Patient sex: F
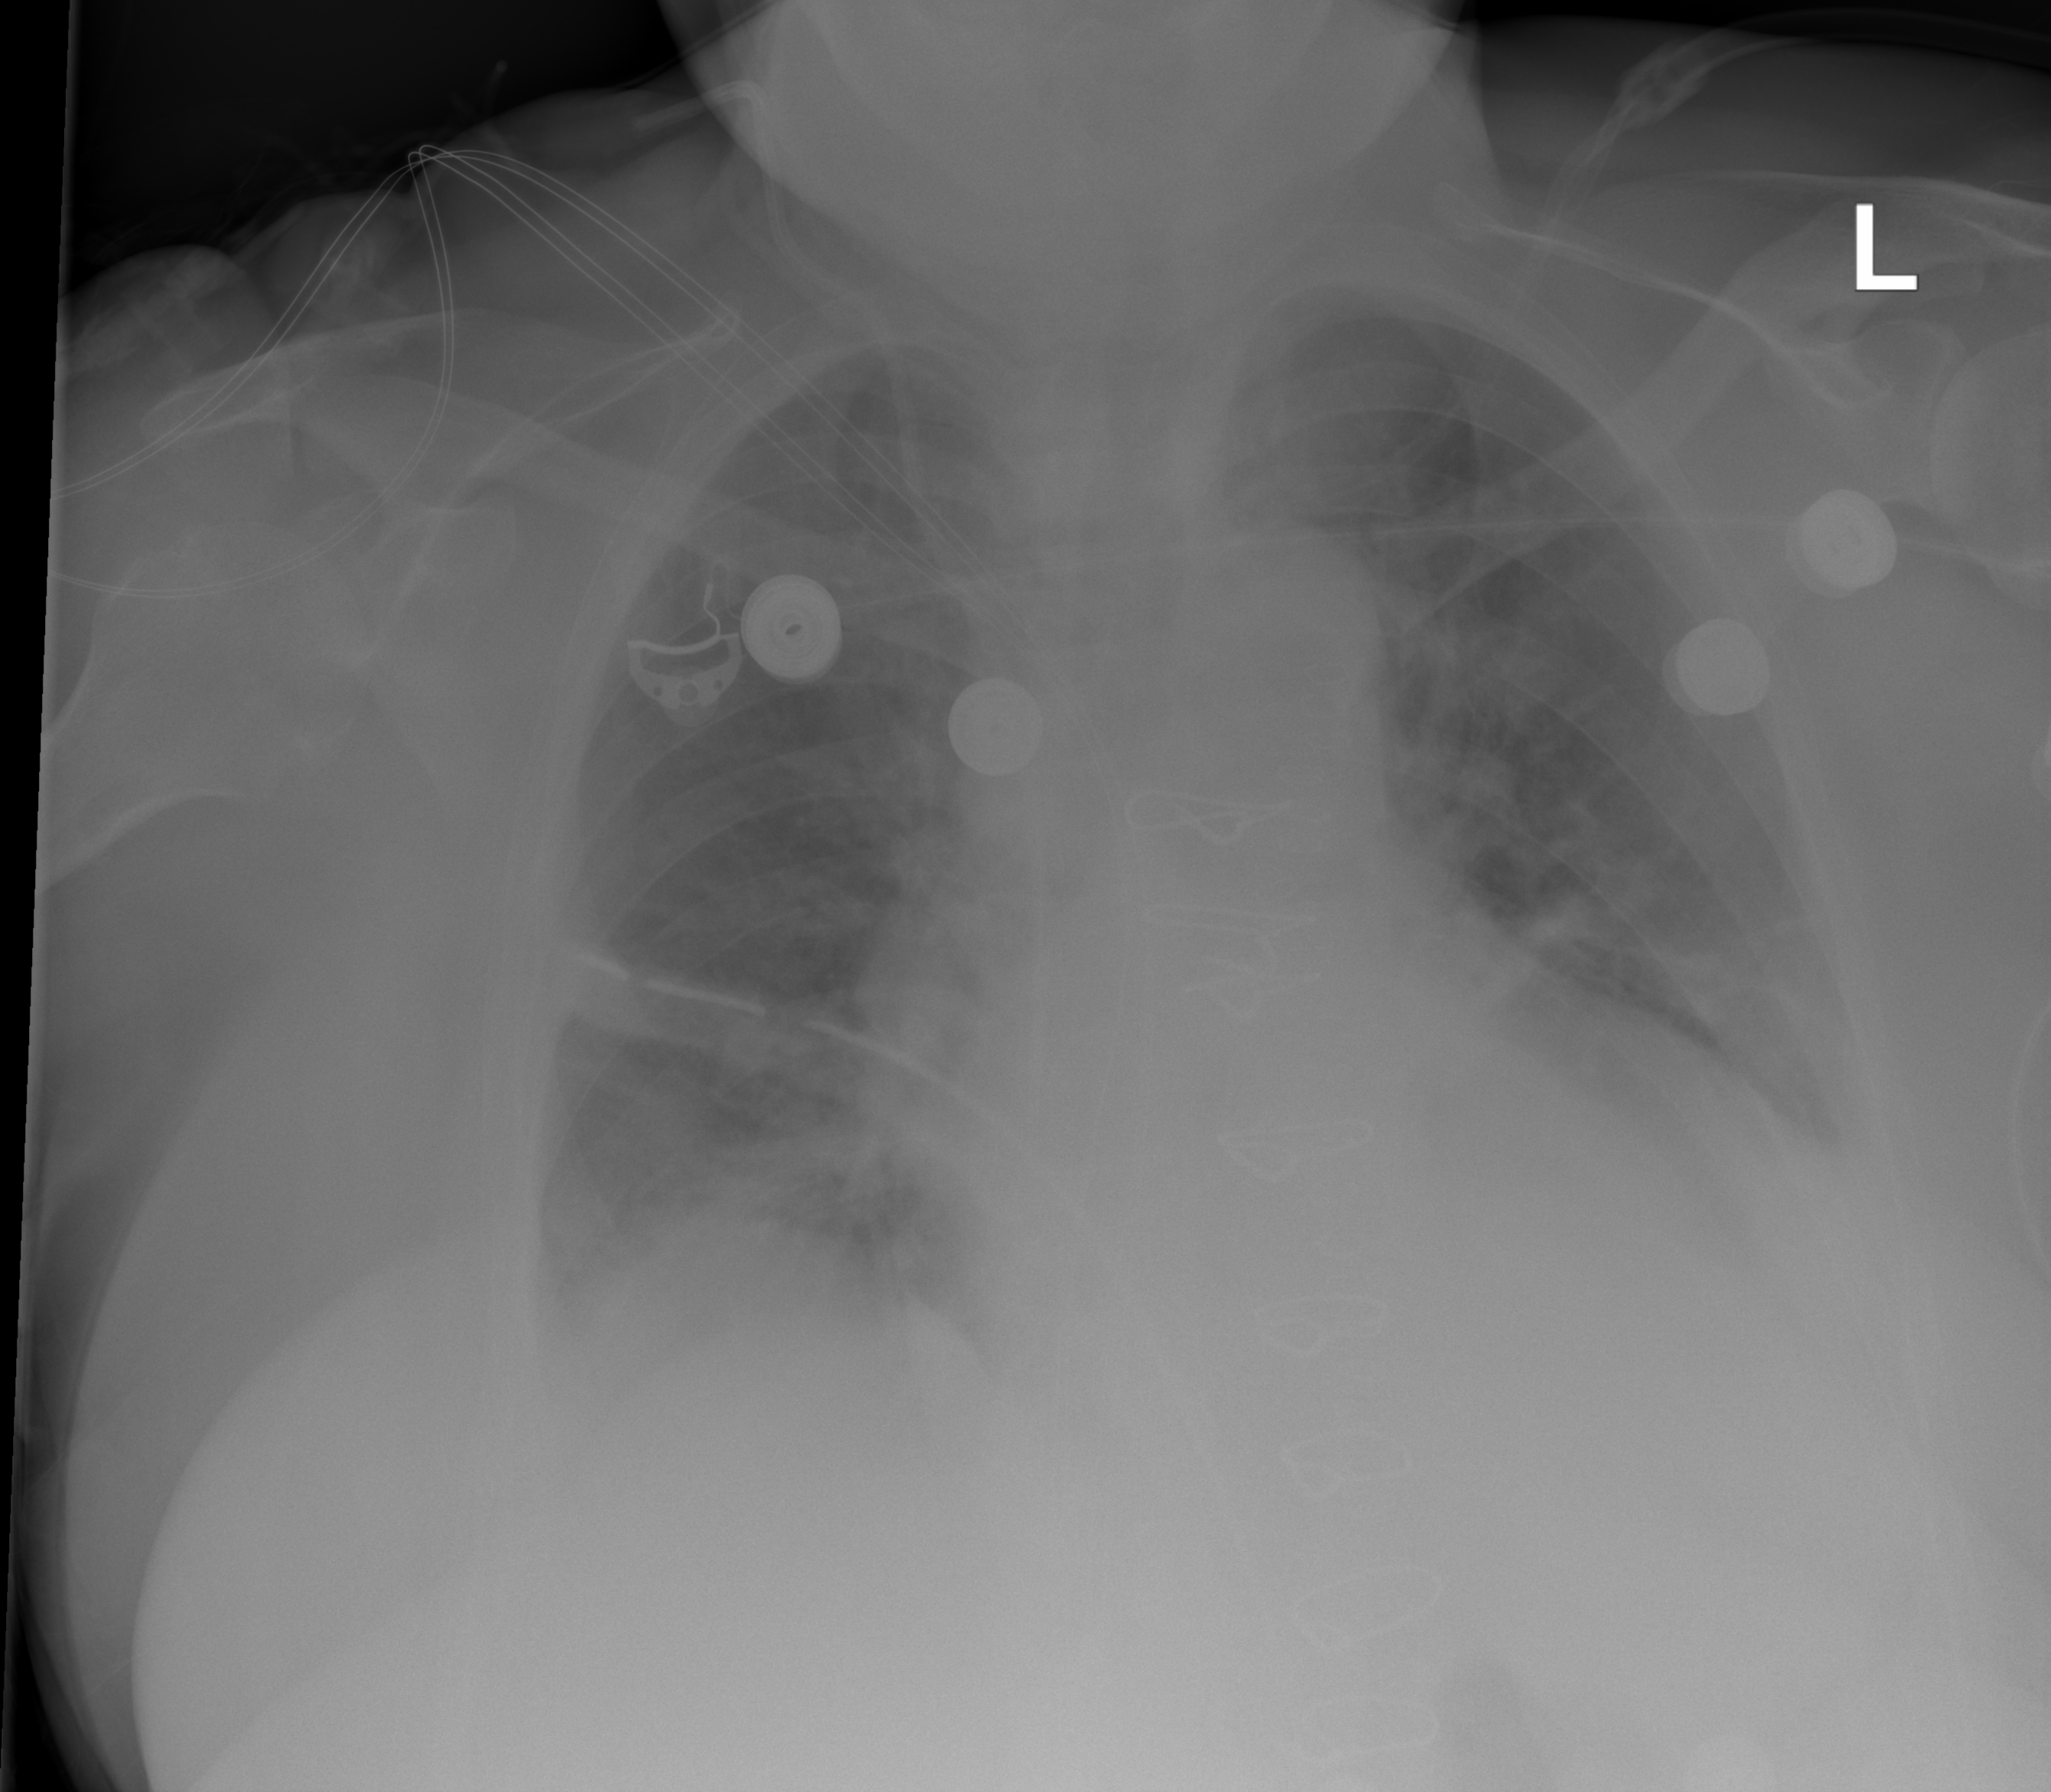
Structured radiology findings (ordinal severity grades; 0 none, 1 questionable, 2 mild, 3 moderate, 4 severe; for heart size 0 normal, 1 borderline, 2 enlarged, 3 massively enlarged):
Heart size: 2
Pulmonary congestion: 2
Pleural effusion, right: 2
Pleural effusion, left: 2
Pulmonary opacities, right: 2
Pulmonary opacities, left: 2
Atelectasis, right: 2
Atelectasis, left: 2